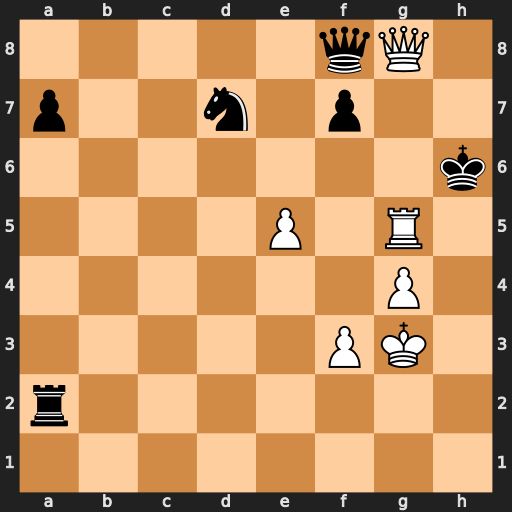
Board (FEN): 5qQ1/p2n1p2/7k/4P1R1/6P1/5PK1/r7/8
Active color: w
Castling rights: -
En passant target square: -
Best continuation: Rh5#